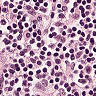
Metastatic tissue present: no